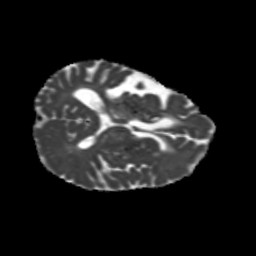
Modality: MD
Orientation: axial
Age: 46
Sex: male
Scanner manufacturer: siemens
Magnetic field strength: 3 T
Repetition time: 5.25 s
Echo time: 0.08 s